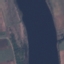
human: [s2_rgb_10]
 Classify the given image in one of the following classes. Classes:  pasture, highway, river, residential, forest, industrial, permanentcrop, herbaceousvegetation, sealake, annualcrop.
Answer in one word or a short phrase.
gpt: River